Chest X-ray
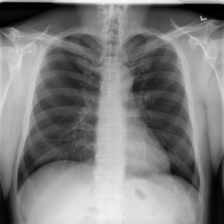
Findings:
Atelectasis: negative
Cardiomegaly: negative
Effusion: negative
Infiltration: negative
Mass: negative
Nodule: negative
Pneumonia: negative
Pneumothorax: negative
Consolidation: negative
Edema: negative
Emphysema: negative
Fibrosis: negative
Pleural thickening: negative
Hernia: negative